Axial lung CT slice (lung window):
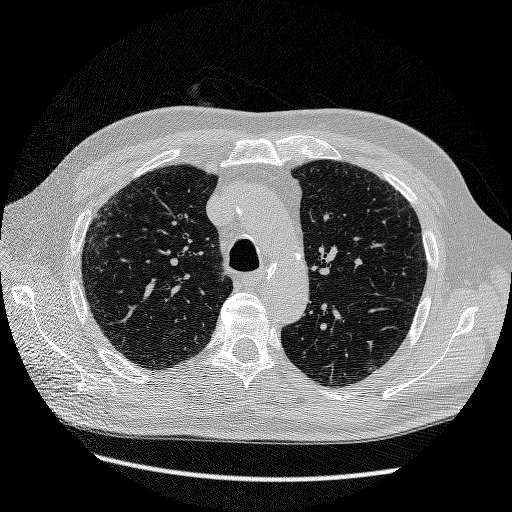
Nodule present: no